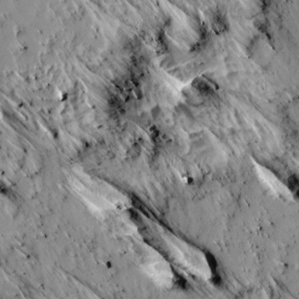
Label: non_frost